Question: I'm building a React Native App for both ios and android. Assets (images, sounds, etc.) are all stored locally and preloaded during App's launch by a manager for later use.
Everything works fine on ios in debug & release modes and on android in debug mode but images won't display on android in release mode, even after bundling them.
First assets are preloaded from the Asset Manager in 'src/assets/index.js'
'''
import { Image } from 'react-native'
const assets = {
images: {
'icon.png': require('./images/icon.png')
}
}
const preloadedAssets = {}
const getImage = (name, extension = 'png') => {
return getAsset('images', '${name}.${extension}')
}
const getAsset = (type, name) => {
return preloadedAssets[type][name]
}
const preloadImages = () => {
preloadedAssets.images = {}
return Promise.all(
Object.keys(assets.images).map(name => {
const source = Image.resolveAssetSource(assets.images[name])
return Image
.prefetch(source.uri)
.then(() => {
preloadedAssets.images[name] = {
source: assets.images[name],
...source
}
})
})
)
}
const preload = () => {
return preloadImages()
}
export default {
preload,
getImage
}
'''
Then images are rendered as follow
'''
import AssetManager from '../assets'
const asset = AssetManager.getImage('icon.png')
<Image source={asset.source} style={{ width: ..., height: ... }} />
'''
I bundled with the following command
'''
react-native bundle --platform android --dev false --entry-file index.js --bundle-output android/app/src/main/assets/index.android.bundle --assets-dest android/app/src/main/res/
'''
I also tried to copy all assets to 'android/app/src/main/assets/' folder and replace 'require('./images/icon.png')' with '{ uri: 'file:///android_asset/images/icon.png' }' but images are still not displayed.
Project structure

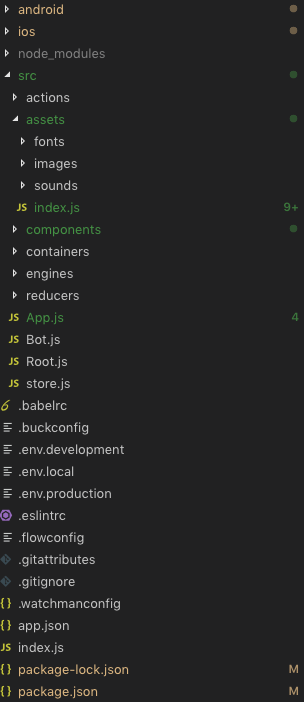
Answer: I ended up building a react-native project from scratch on version 0.59.4 (previously 0.57.1).
Now everything's working fine, apks can be generated without bundling with following commands :
'''
cd android && ENVFILE=../.env.production ./gradlew assembleProdRelease && cd ..
cd android && ENVFILE=../.env.development ./gradlew assembleDevRelease && cd ..
'''
I also removed 'Image.prefetch' as it won't work on android release.